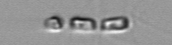
Label: Chaetoceros